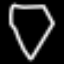
Label: diamond